Interaction volume radius: 5 \u00c5
Interaction volume height: 20 \u00c5
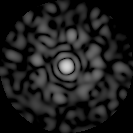
Disorder parameter: 0.7791